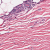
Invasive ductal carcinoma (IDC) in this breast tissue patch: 0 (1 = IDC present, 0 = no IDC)